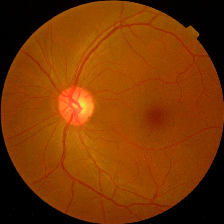
Diabetic retinopathy grade: No DR